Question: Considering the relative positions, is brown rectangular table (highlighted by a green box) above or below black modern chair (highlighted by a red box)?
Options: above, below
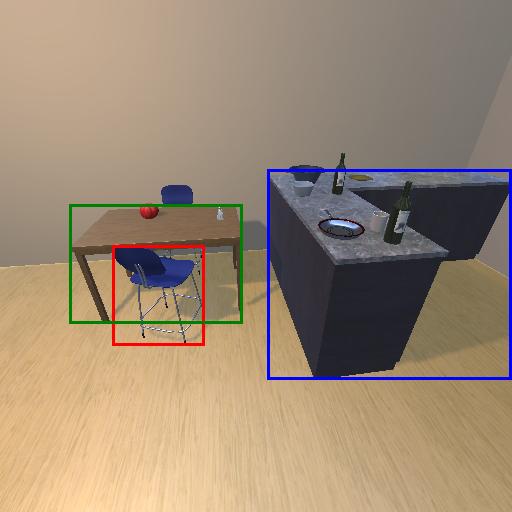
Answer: above